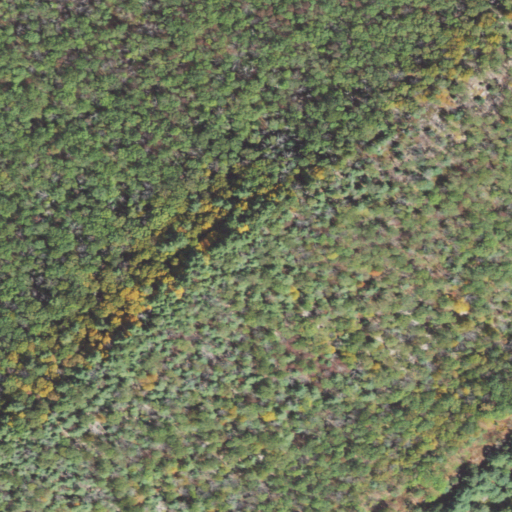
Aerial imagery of mountain in Pennsylvania named Wolf Hill containing deciduous forest, mixed forest, and evergreen forest